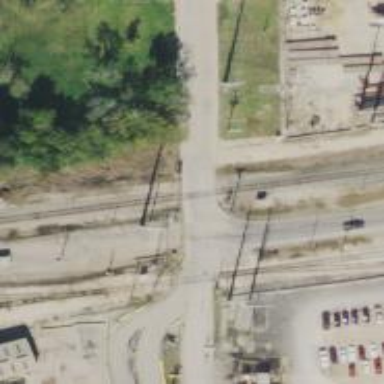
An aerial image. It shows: Railway level crossing.